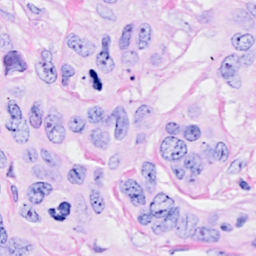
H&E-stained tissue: Breast